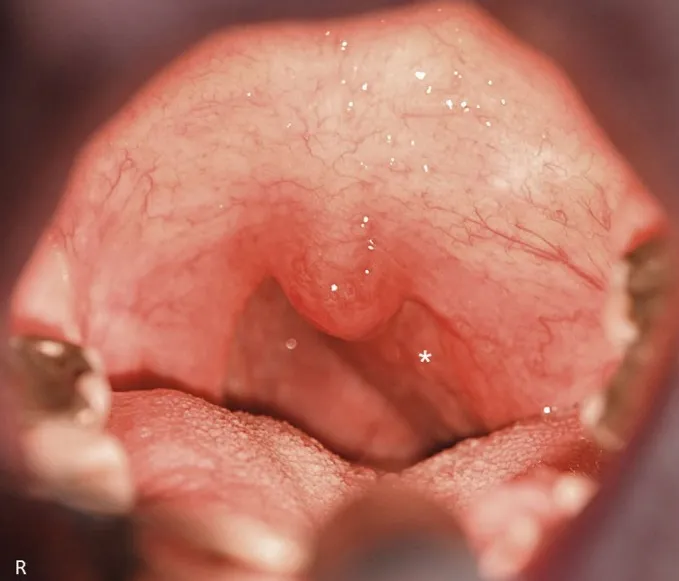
Transoral examination of the oropharynx showing an extensive bulging of the lateral pharyngeal wall (white star).
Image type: pathology (gram)